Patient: sex M, age 43
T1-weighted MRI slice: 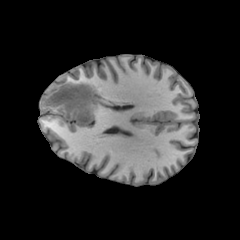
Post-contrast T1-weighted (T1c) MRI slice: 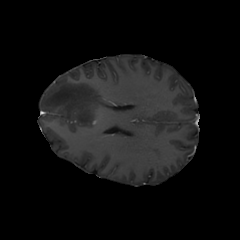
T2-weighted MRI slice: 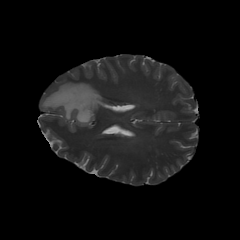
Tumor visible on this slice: yes
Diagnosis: Glioblastoma, IDH-wildtype
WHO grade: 4